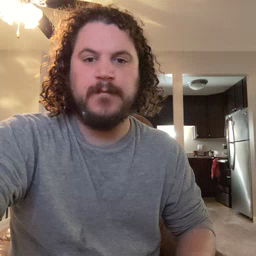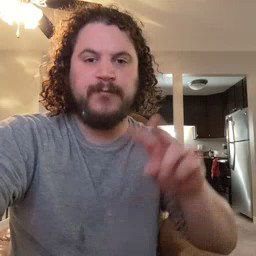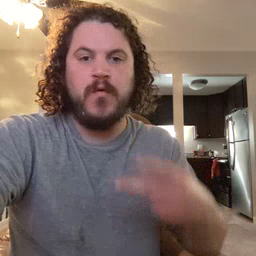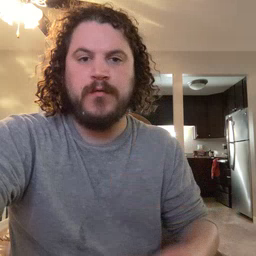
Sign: fall